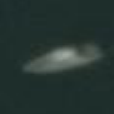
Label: civil